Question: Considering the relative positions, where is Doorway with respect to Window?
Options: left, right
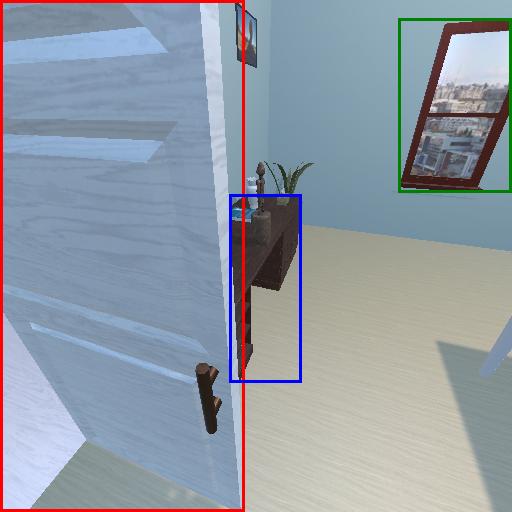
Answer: left